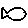
Label: fish